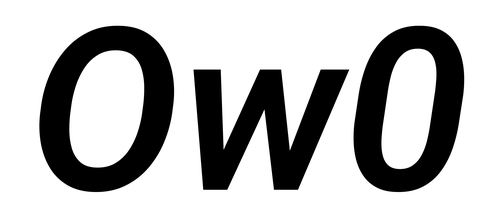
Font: Roboto-Italic_SemiBold_Italic